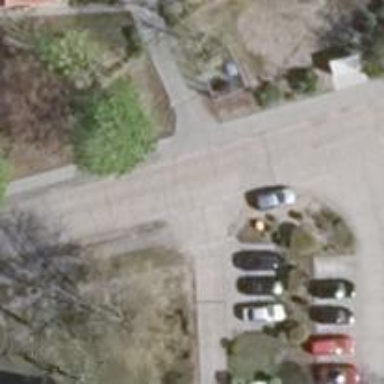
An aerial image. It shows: Paved road in living street.